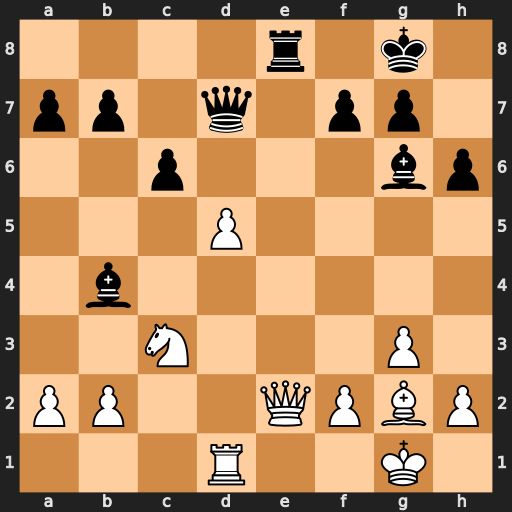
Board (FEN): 4r1k1/pp1q1pp1/2p3bp/3P4/1b6/2N3P1/PP2QPBP/3R2K1
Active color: w
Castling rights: -
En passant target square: -
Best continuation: dxc6 Qxd1+ Qxd1